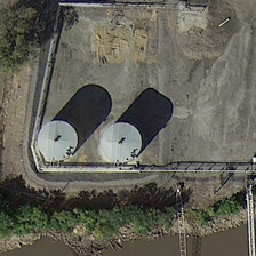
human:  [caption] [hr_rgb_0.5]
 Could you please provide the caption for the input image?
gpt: Two identical tanks are in this open space, and nothing else can be seen.

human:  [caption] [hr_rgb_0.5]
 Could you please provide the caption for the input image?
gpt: Two identical storage tanks stood on this vacant lot and could not see anything.

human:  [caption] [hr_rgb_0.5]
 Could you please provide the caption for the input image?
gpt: Two identical storage tanks are located in this open space, and nothing else can be seen.

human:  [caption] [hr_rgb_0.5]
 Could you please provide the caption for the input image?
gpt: There are two identical tanks in this open space. You can't see anything.

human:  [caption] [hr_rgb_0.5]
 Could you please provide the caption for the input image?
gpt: There are two identical containers in this open space, and nothing else can be seen.